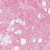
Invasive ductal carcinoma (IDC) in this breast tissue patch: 0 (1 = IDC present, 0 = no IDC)